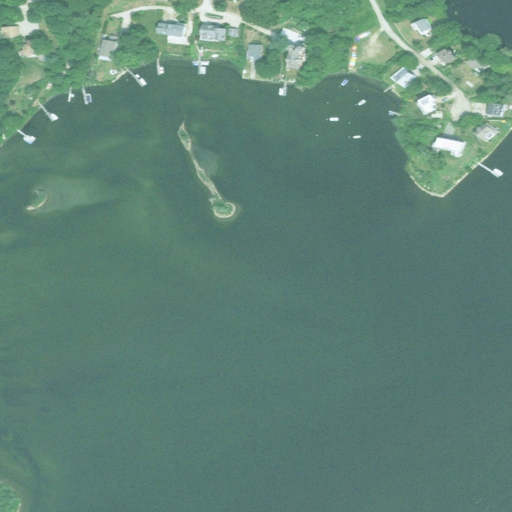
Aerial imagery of island in Rhode Island named Cedar Island containing open water, low intensity development, herbaceous wetlands, medium intensity development, barren land, open development, high intensity development, and deciduous forest